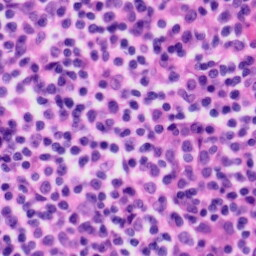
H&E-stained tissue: Tonsil